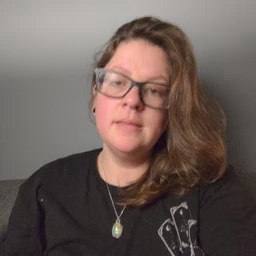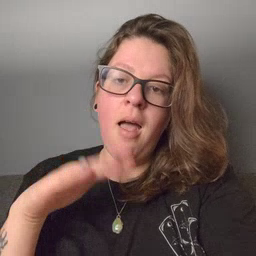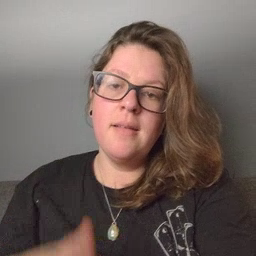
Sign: on